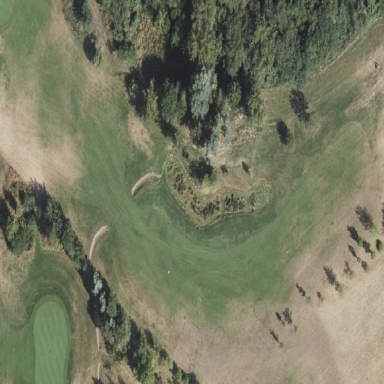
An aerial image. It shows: Scenic golf fairway.